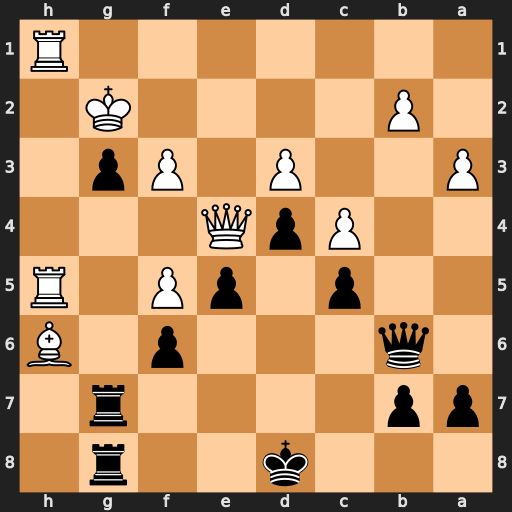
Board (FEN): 3k2r1/pp4r1/1q3p1B/2p1pP1R/2PpQ3/P2P1Pp1/1P4K1/7R
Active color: b
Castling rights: -
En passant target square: -
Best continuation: Qxb2+ Kh3 g2 Rg1 Qf2 Bxg7 Qxg1